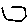
Label: hexagon